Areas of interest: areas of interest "Xigang Yao Second Primary School"
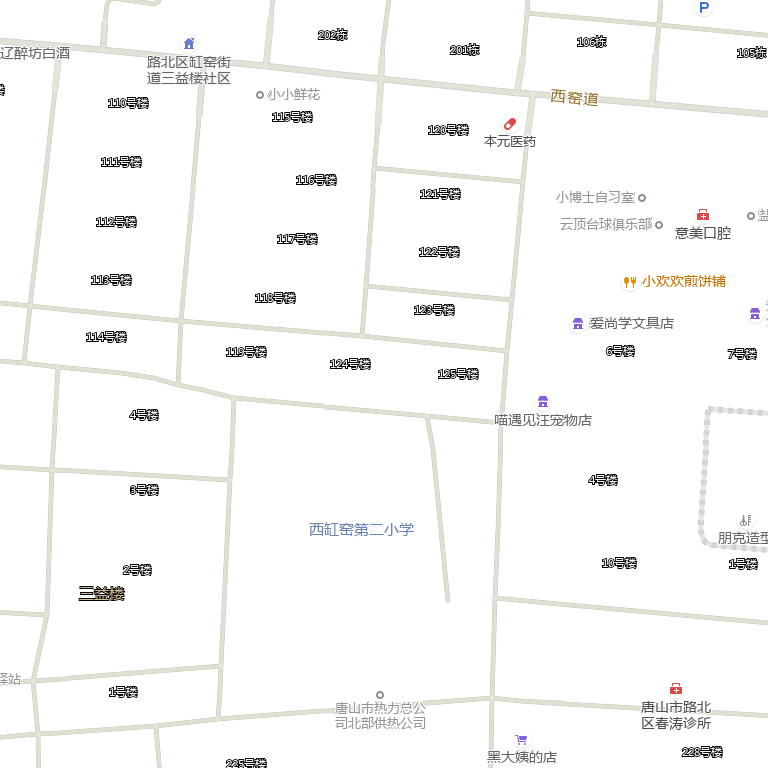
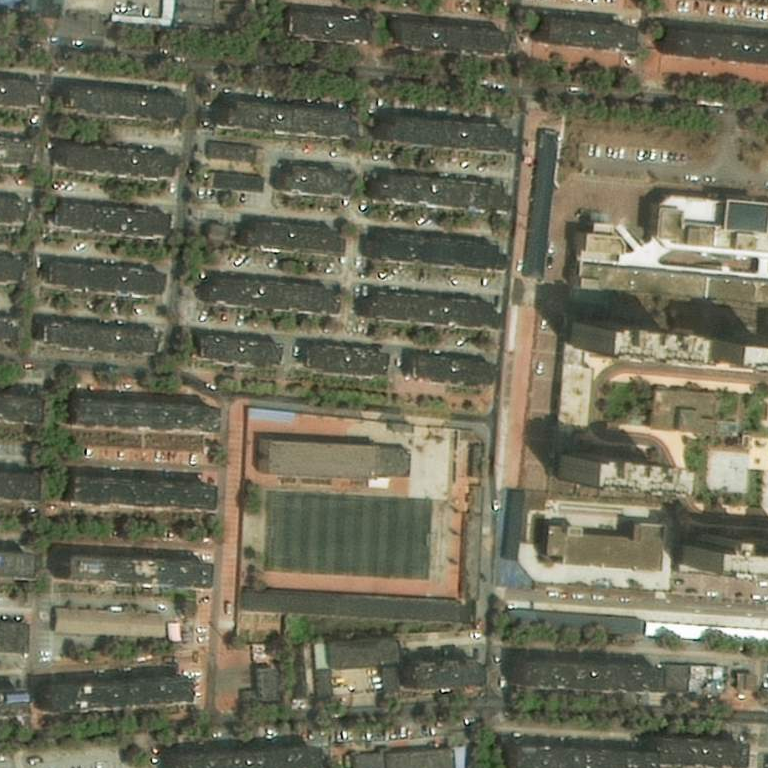